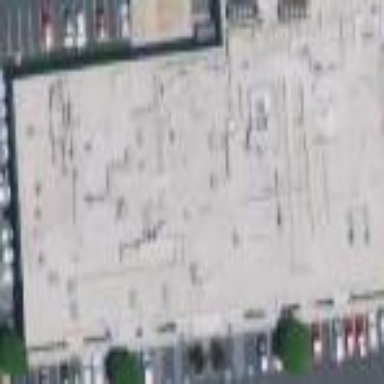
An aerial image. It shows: Industrial building.